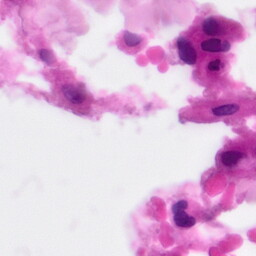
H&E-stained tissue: Pancreatic